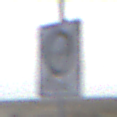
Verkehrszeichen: EndeUmweltzone
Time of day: Midday
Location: Outdoor (Nature)
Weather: PartlyCloudy
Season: NotSpecified
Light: Natural